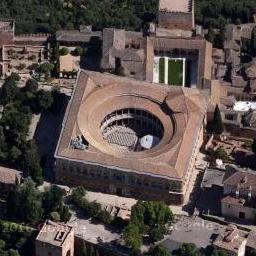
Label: palace